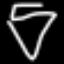
Label: diamond